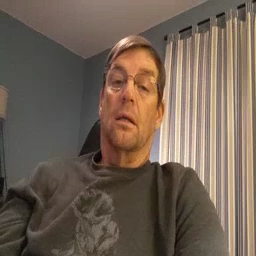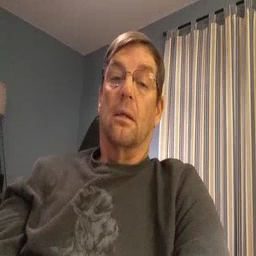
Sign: sleep